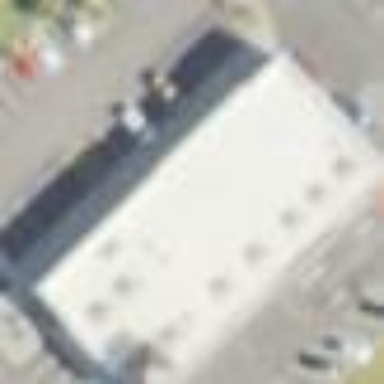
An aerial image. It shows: Retail building.